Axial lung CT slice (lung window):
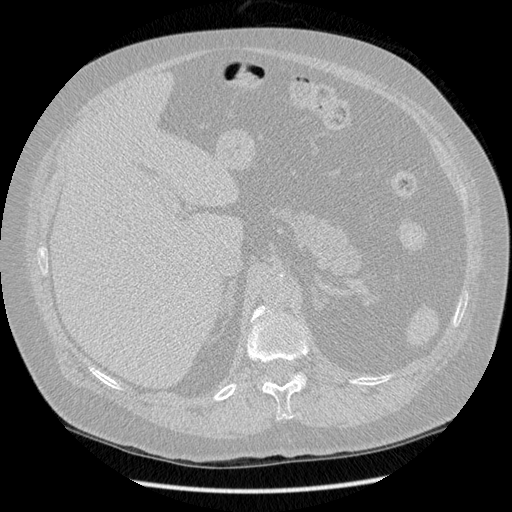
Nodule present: no